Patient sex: F
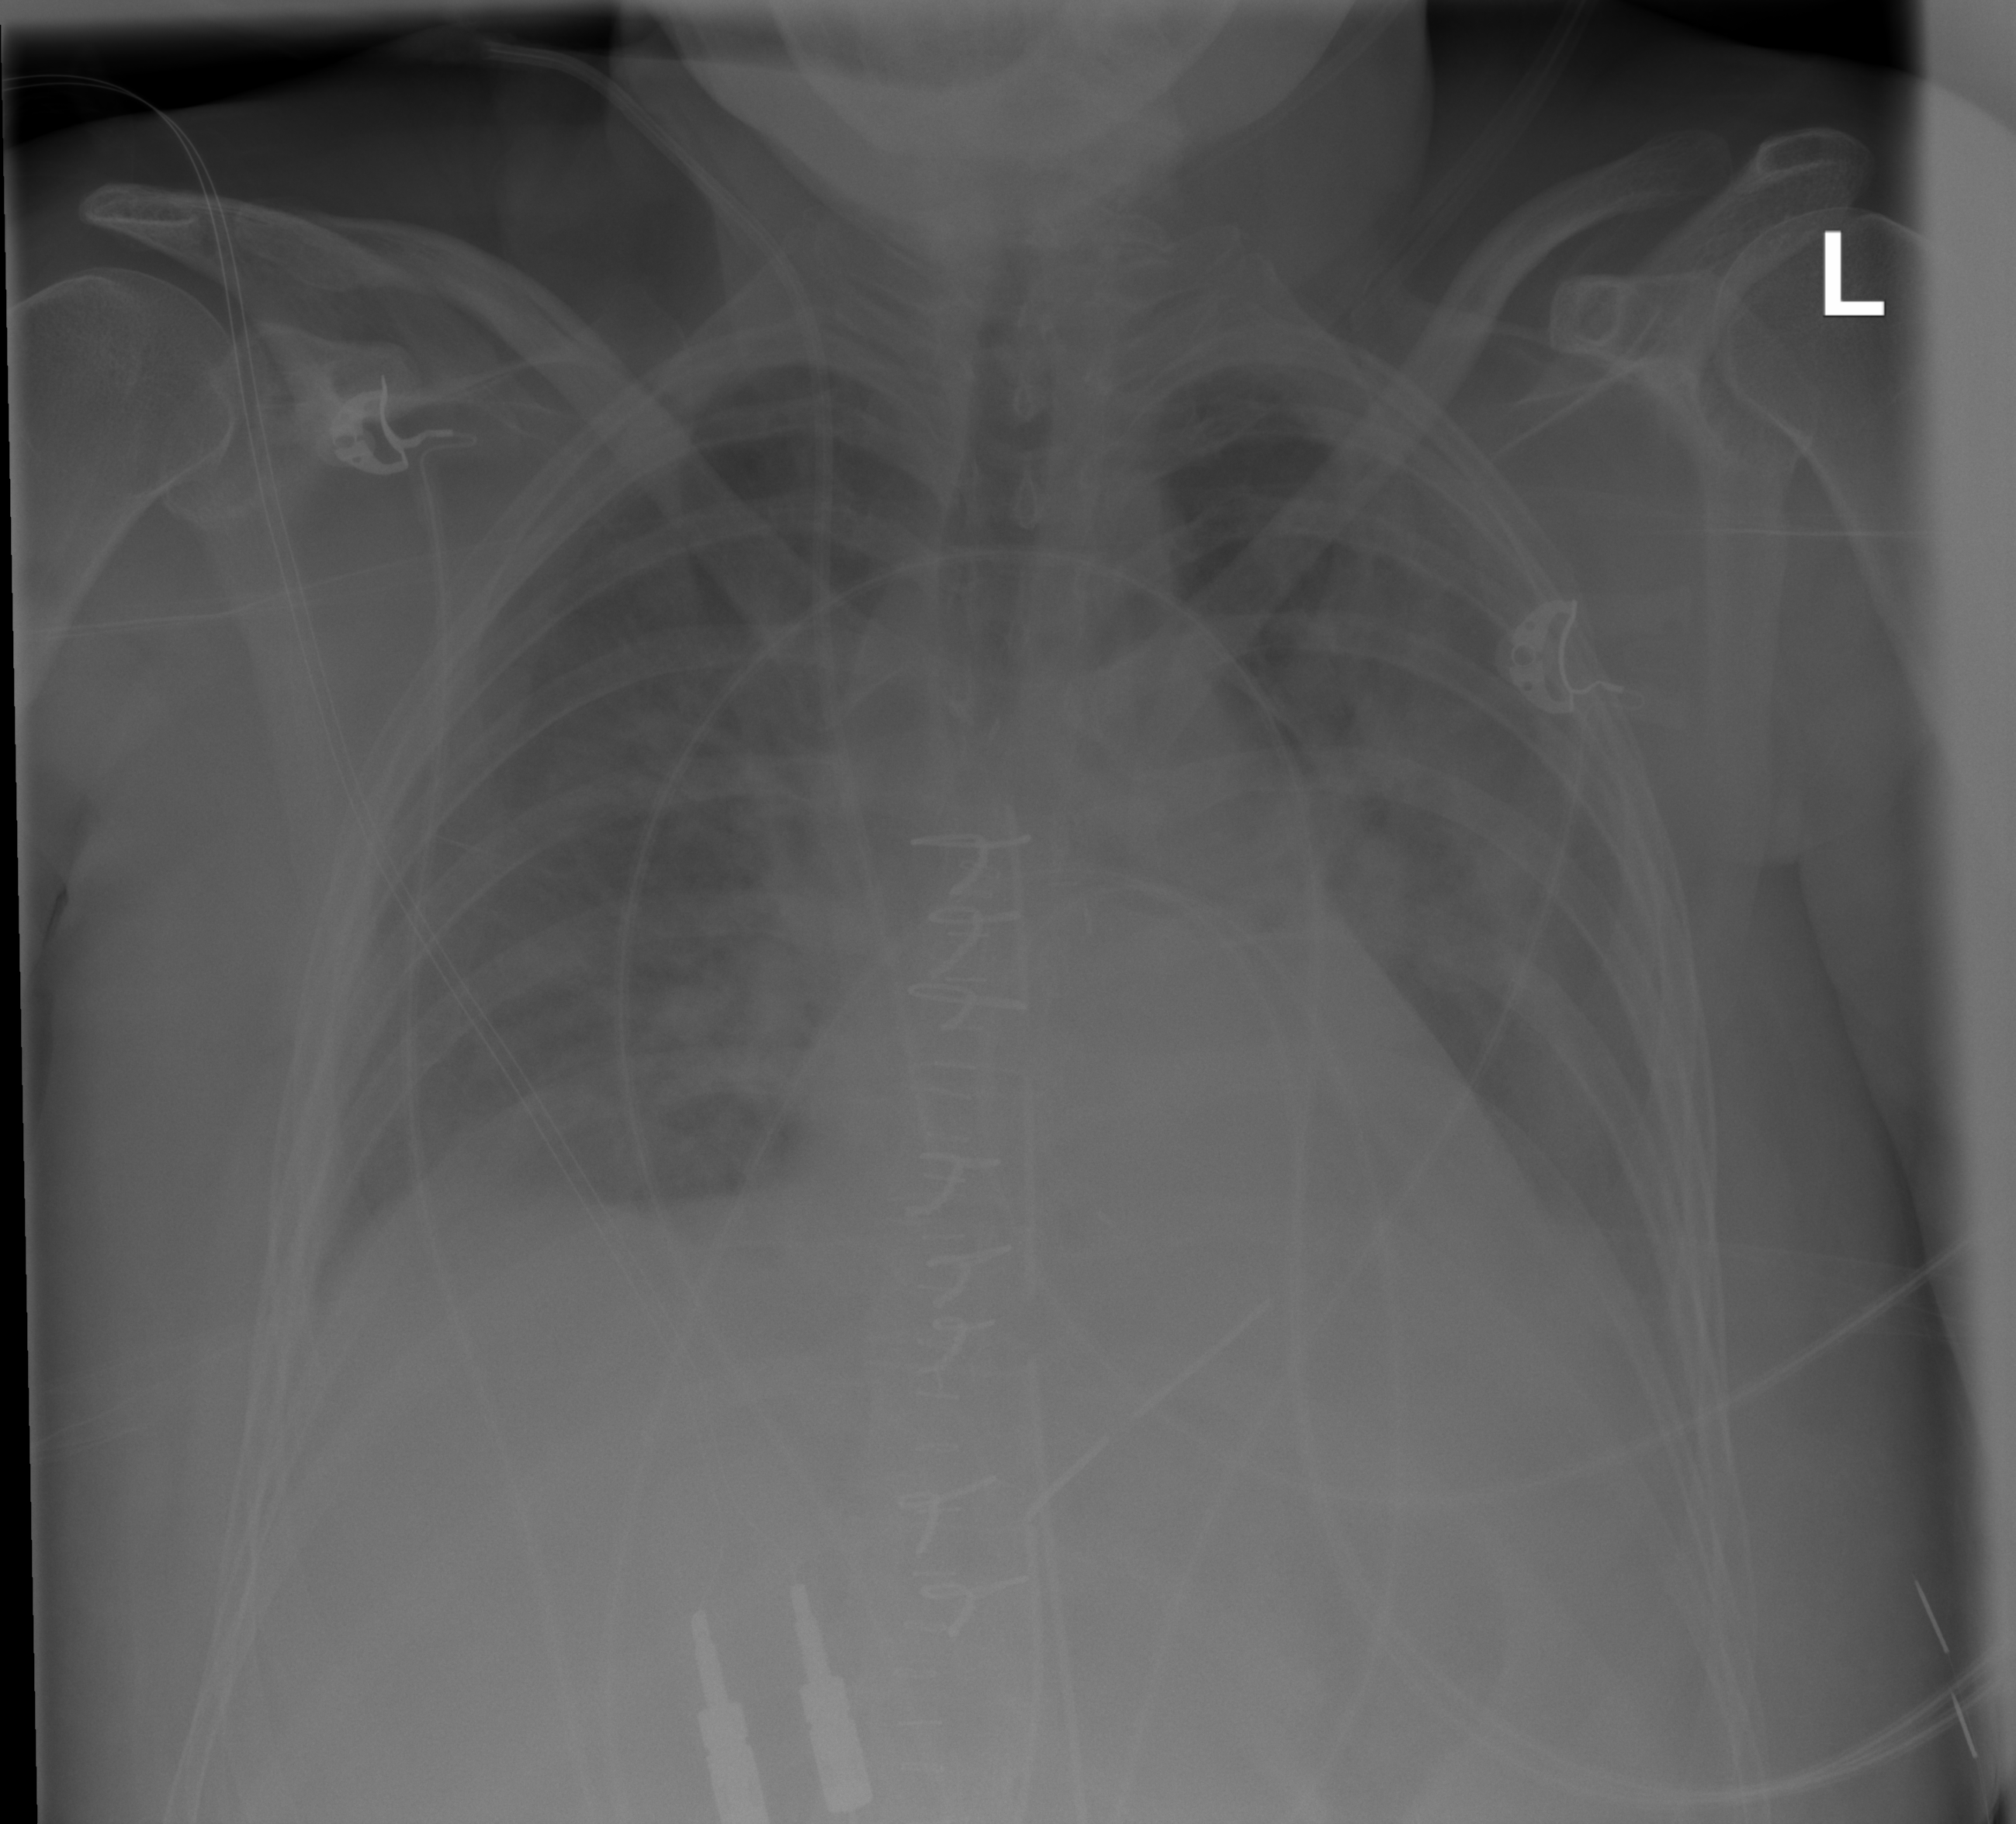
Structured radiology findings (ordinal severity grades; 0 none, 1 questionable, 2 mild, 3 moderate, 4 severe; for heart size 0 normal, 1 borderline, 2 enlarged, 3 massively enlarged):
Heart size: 0
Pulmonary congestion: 0
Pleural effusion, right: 2
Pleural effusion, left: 2
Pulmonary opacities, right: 0
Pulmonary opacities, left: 2
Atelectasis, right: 2
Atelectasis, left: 2